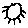
Label: sun